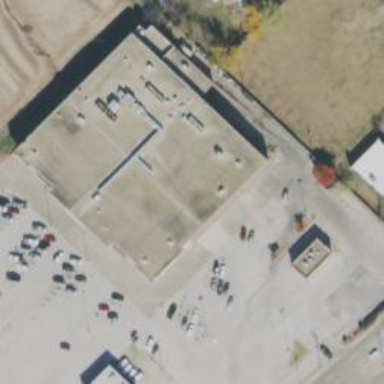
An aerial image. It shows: Pharmacy providing healthcare services.